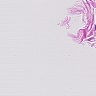
Metastatic tissue present: no